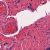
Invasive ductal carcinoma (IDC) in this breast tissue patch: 0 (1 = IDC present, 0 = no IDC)